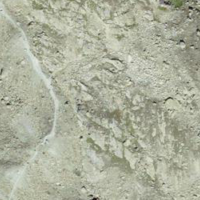
EUNIS habitat code: 48
Species observed at this site:
Aglais urticae
Aquila chrysaetos
Ranunculus glacialis